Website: macys
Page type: payment
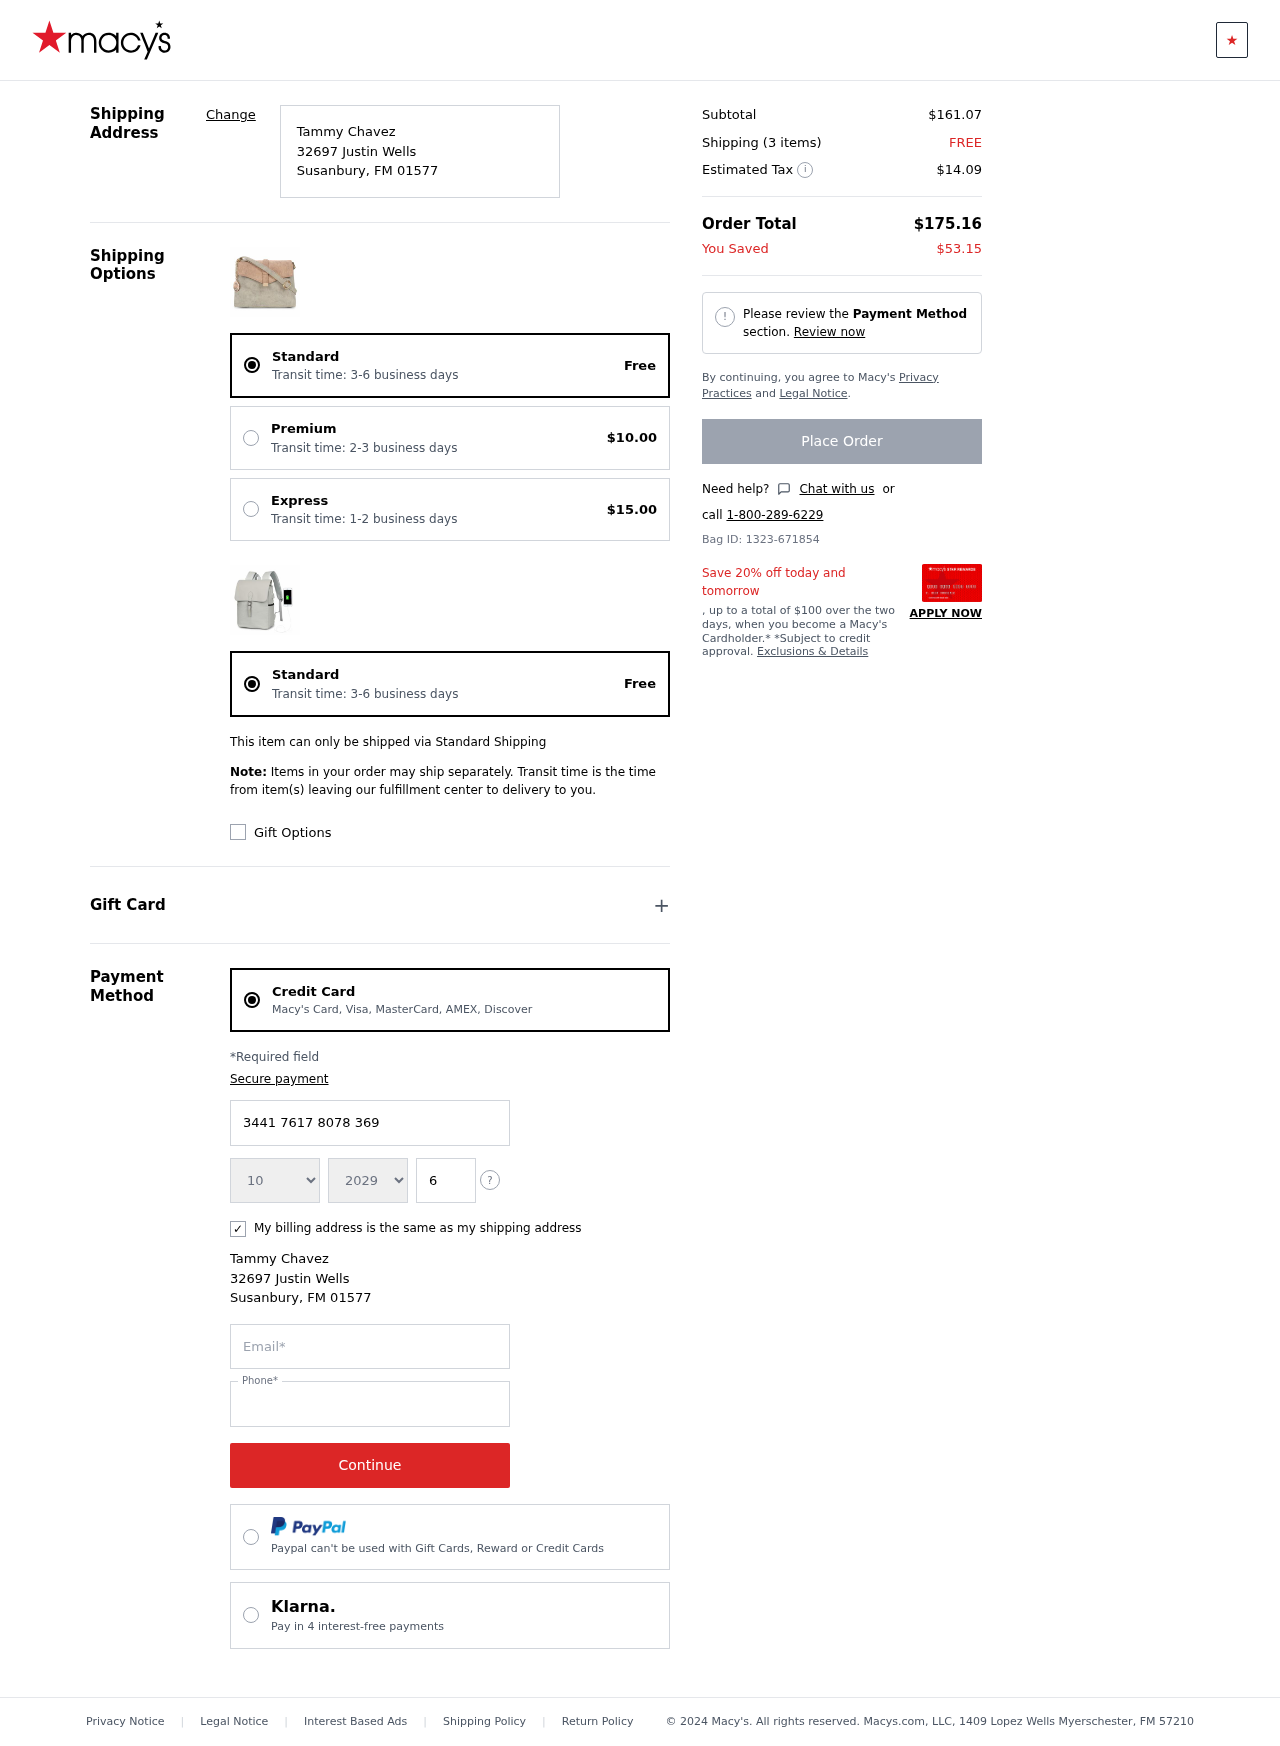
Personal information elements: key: PII_CARD_CVV
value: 6040
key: PII_CARD_EXPIRY_MONTH
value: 10
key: PII_CARD_EXPIRY_YEAR
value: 29
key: PII_CARD_NUMBER
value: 3441 7617 8078 369
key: PII_CITY
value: Susanbury
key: PII_EMAIL
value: tammy.chavez@gmail.com
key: PII_FULLNAME
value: Tammy Chavez
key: PII_PHONE
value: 9866584086
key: PII_POSTCODE
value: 01577
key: PII_STATE_ABBR
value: FM
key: PII_STREET
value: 32697 Justin Wells
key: PII_FULLNAME2
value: Tammy Chavez
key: PII_STREET2
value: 32697 Justin Wells
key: PII_CITY2
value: Susanbury
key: PII_STATE_ABBR2
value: FM
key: PII_POSTCODE2
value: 01577
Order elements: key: ORDER_DELIVERY_DATE
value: Transit time: 3-6 business days
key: ORDER_SHIPPING_STANDARD
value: Free
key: ORDER_SHIPPING_PREMIUM
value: $10.00
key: ORDER_SHIPPING_EXPRESS
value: $15.00
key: ORDER_DELIVERY_DATE2
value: Transit time: 3-6 business days
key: ORDER_SHIPPING_STANDARD2
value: Free
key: ORDER_SUBTOTAL
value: $161.07
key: ORDER_NUM_ITEMS
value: Shipping (3 items)
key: ORDER_SHIPPING_COST
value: FREE
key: ORDER_TAX
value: $14.09
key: ORDER_TOTAL
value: $175.16
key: ORDER_SAVINGS
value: $53.15
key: ORDER_ID
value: Bag ID: 1323-671854